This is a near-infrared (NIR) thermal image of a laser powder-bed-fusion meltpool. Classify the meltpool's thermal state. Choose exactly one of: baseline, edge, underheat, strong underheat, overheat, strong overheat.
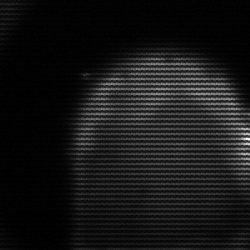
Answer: edge